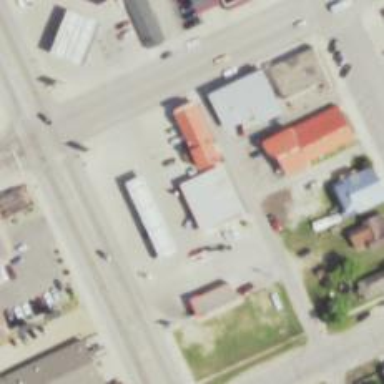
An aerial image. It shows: Convenience shop.